Question: Good day
I need to add the functionality(Availability), that shows the qty on hand,.. on the bottom of the Sales Order page, on the Purchase Order page.
Is the possible to do it and how?

In short, I need to add Availability to the bottom of the Purchase page.
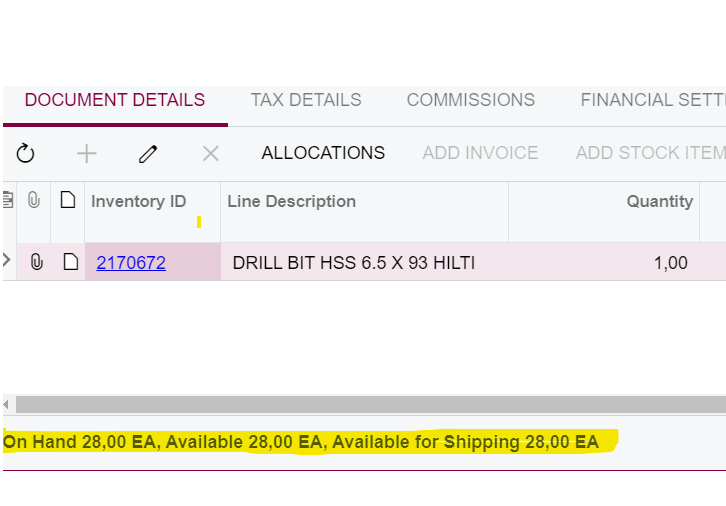
Answer: There are numerous posts related to the adding availability to pages. Please refer to these posts for the best answer:
<URL>
<URL>
<URL>